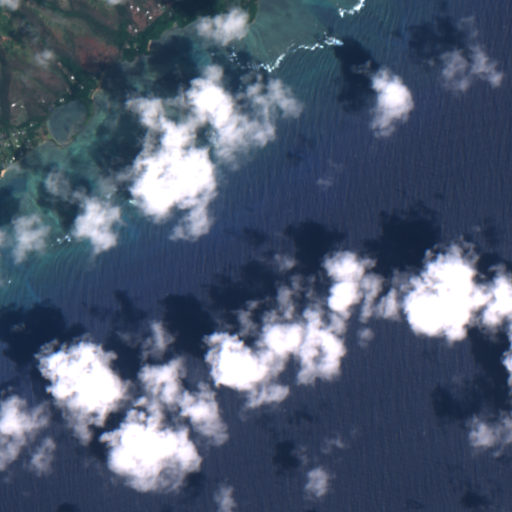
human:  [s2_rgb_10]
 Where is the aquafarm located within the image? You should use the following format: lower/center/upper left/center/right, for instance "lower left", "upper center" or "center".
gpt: The aquafarm is located in the upper left of the image.
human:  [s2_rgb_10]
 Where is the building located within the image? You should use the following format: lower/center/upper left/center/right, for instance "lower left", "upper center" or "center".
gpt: The building is located in the upper left of the image.
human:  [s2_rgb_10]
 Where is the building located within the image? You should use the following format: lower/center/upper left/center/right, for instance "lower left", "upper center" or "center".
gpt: The building is located in the upper left of the image.
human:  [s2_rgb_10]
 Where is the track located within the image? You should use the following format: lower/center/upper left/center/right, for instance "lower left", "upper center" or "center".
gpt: There is no track in the image.